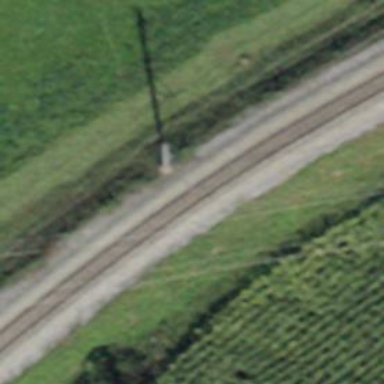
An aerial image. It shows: Power line in the image.